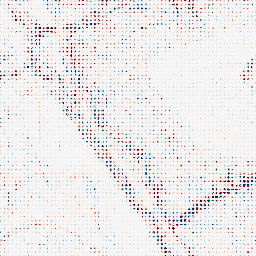
Category: wavelet
Decomposition family: wavelet_dwt
Decomposition parameters: wavelet: db2
level: 2
Upsampling method: sinc_blackman
Upsampling parameters: scale: 8
kernel_size: 4
Upsampling scale: 8